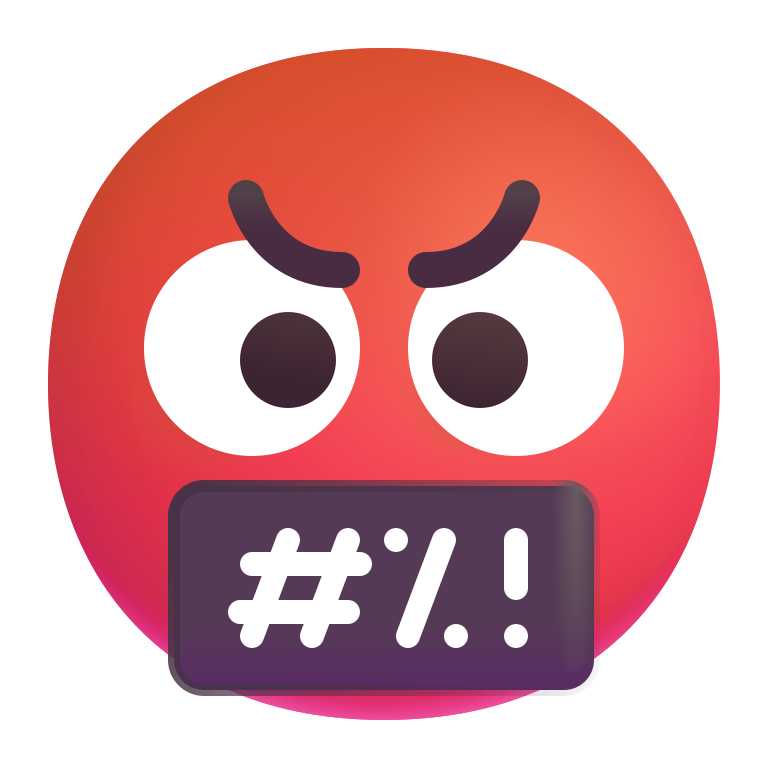
face with symbols on mouth color